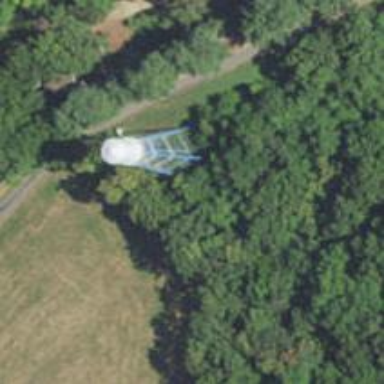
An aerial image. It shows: Water tower that is man-made.